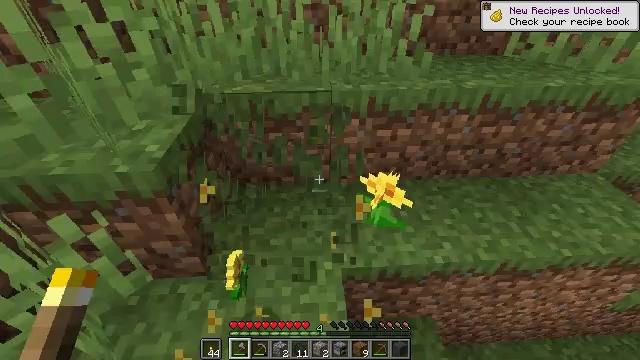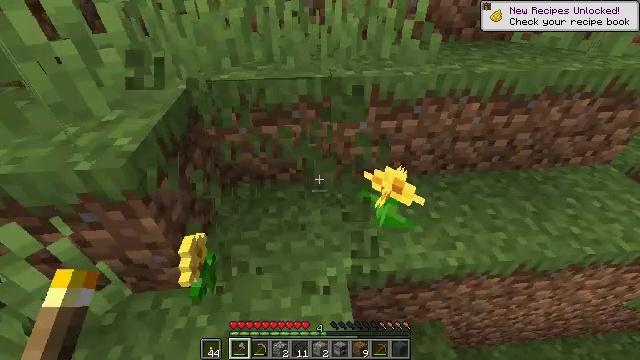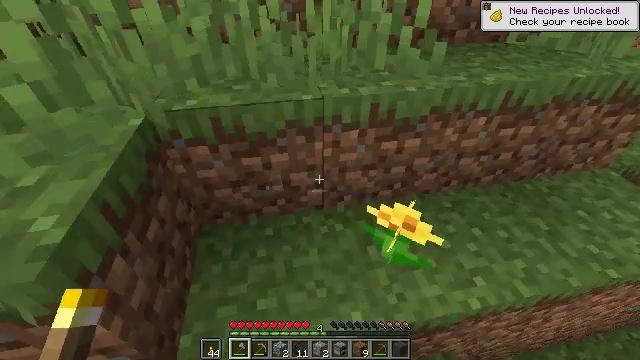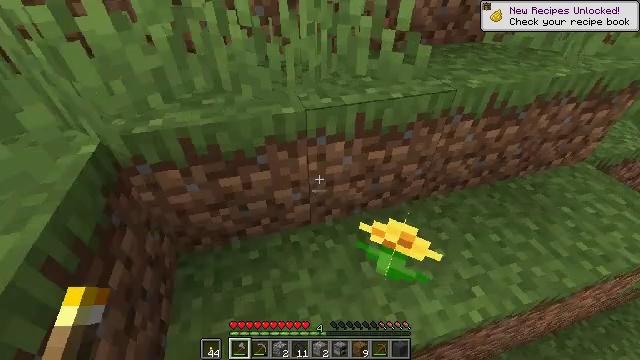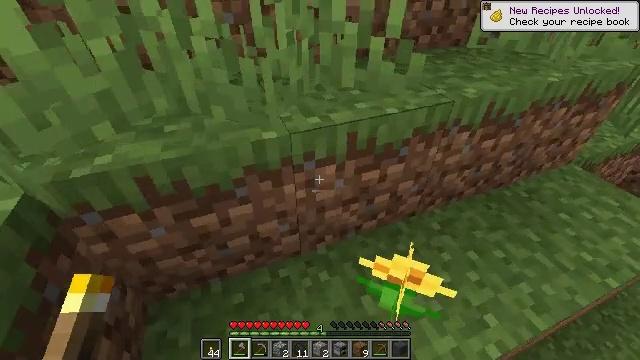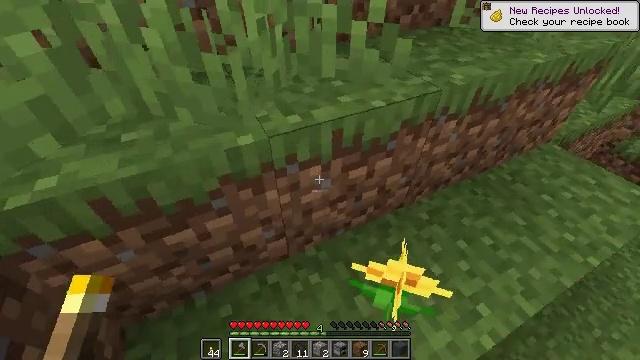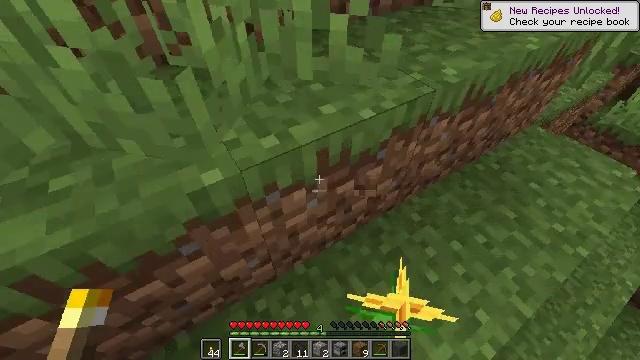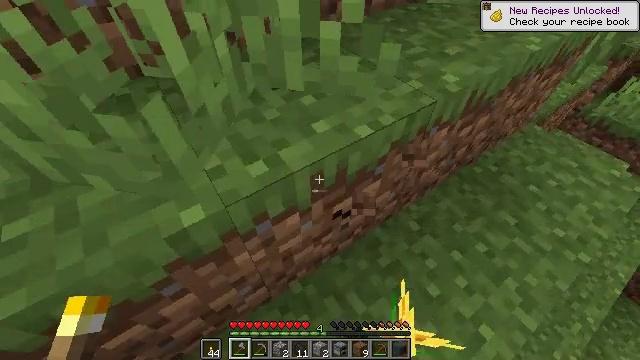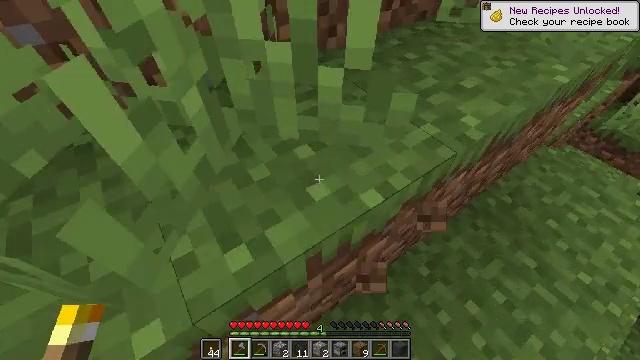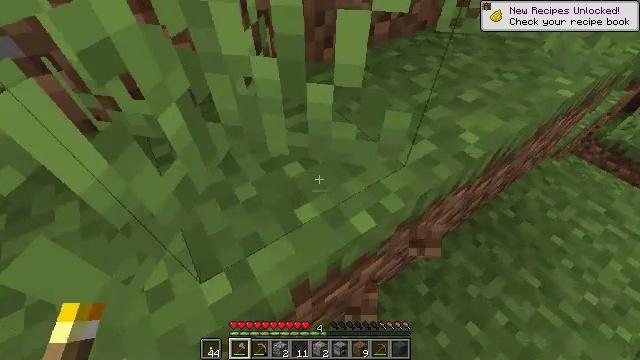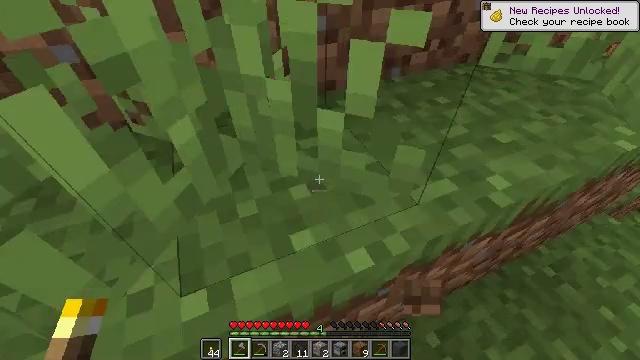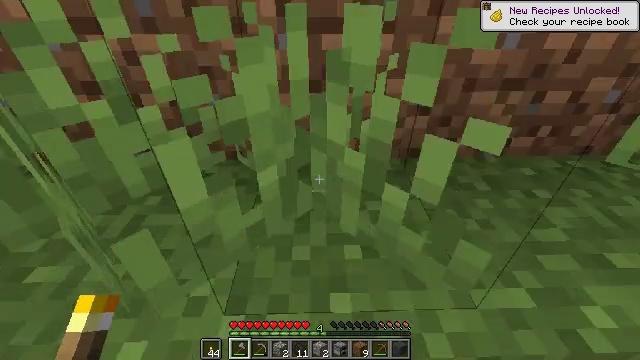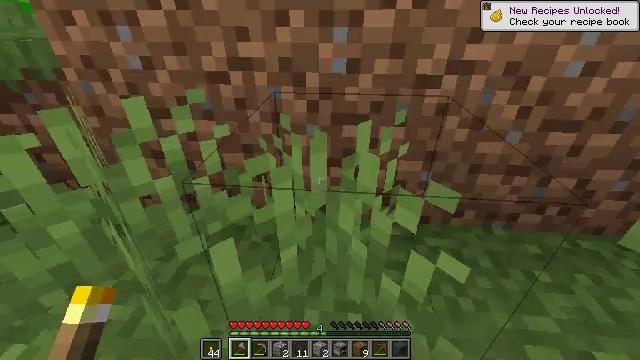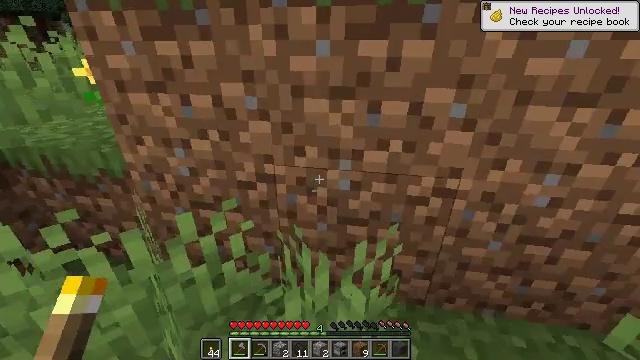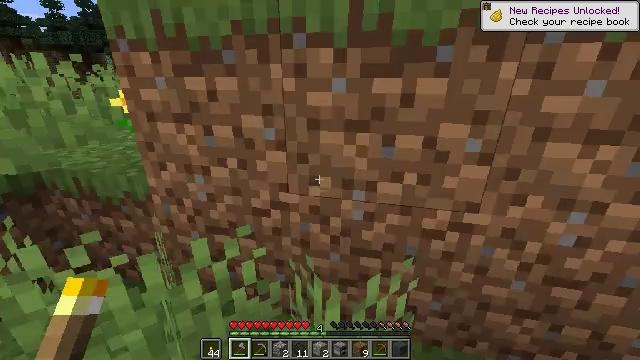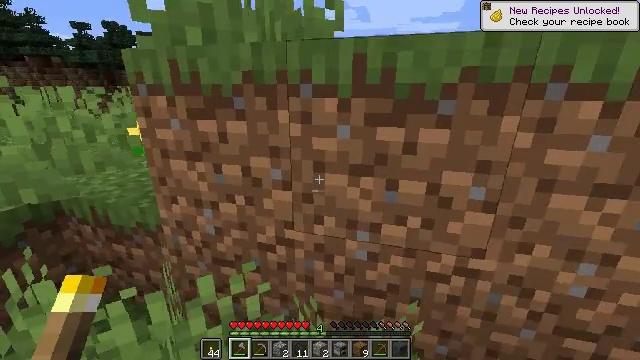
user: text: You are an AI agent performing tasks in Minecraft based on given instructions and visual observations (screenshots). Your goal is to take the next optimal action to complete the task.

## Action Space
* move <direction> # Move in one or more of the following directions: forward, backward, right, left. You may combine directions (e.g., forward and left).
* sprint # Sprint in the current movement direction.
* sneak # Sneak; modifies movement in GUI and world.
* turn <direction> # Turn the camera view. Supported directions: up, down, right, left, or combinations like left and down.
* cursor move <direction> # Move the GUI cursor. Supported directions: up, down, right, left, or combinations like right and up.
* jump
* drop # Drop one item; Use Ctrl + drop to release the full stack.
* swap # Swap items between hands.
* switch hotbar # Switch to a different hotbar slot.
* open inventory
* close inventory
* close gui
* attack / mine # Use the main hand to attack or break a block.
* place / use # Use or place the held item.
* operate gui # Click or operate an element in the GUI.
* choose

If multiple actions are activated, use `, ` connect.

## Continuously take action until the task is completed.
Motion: motion action
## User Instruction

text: Break the dandelion to obtain it.
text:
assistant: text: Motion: move forward, turn right
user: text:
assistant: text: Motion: move forward, turn right
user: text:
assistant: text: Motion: move forward, turn right
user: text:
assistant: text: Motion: move forward, turn right
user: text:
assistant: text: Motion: move forward, turn right and down
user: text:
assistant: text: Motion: move forward, turn right and down, attack / mine
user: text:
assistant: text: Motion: move forward, turn right and down, attack / mine
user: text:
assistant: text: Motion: move forward
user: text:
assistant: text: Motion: move forward, turn up
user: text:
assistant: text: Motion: move forward, turn left and up
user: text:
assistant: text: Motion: move forward, turn left and up, jump
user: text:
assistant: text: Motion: move forward, turn left and up, jump
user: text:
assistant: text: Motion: move forward, turn left and up, jump
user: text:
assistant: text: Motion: move forward, turn left and up
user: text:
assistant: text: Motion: move forward, turn left and up
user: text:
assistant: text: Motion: move forward, turn left and up
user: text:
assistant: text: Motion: move forward, turn left and up
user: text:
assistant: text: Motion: move forward, turn left
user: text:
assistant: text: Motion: move forward, turn left
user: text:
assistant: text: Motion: move forward, turn left
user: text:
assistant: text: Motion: move forward, turn left
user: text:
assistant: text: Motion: move forward, turn left
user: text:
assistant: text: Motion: move forward, turn left
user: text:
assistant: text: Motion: move forward, turn left
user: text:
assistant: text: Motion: move forward
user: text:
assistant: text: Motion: move forward, turn right and down
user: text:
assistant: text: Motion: move forward, turn right and down
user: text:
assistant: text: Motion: move forward, turn right and down
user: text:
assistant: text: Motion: move forward, turn right and down
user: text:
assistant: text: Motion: move forward, turn right